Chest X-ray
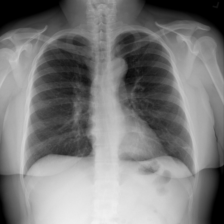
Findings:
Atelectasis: negative
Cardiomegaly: negative
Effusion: negative
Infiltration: negative
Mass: negative
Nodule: negative
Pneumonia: negative
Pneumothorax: negative
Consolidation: negative
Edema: negative
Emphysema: negative
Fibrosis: negative
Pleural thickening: negative
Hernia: negative